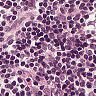
Metastatic tissue present: no